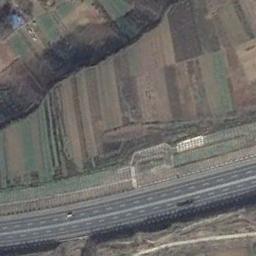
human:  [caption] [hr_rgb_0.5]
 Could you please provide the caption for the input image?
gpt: The freeway goes through the farmland .

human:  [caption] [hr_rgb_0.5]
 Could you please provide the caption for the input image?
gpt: There are many cars on the straight highway .

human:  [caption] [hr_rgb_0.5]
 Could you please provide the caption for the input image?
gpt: A freeway with a small bend goes through the farmland .

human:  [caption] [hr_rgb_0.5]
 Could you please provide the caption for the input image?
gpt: There are large areas of brown and green mixed farmland around the freeway, And there are two cars on the freeway .

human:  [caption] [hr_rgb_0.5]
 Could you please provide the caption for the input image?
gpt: There are many farmlands beside the freeway .